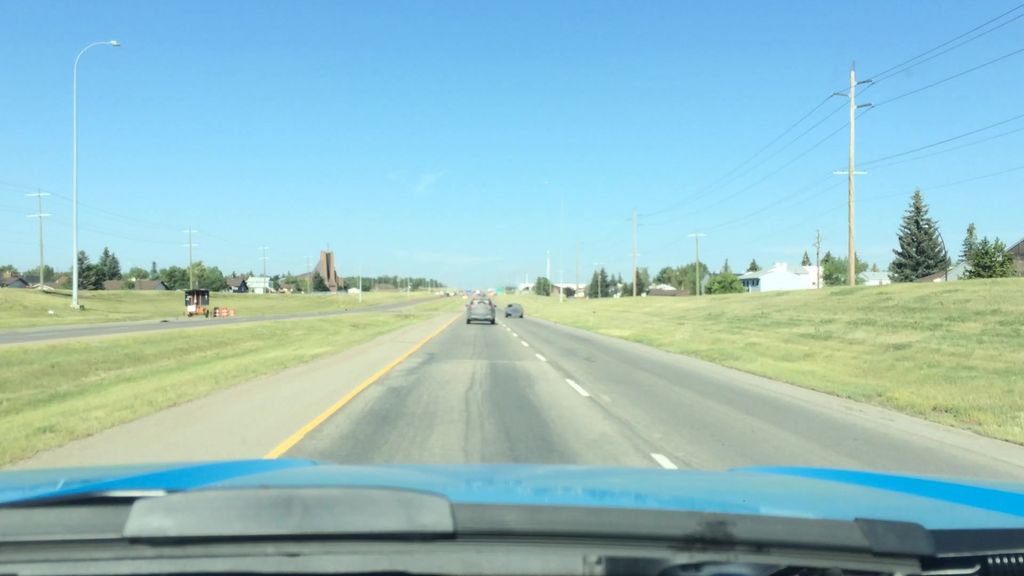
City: calgary